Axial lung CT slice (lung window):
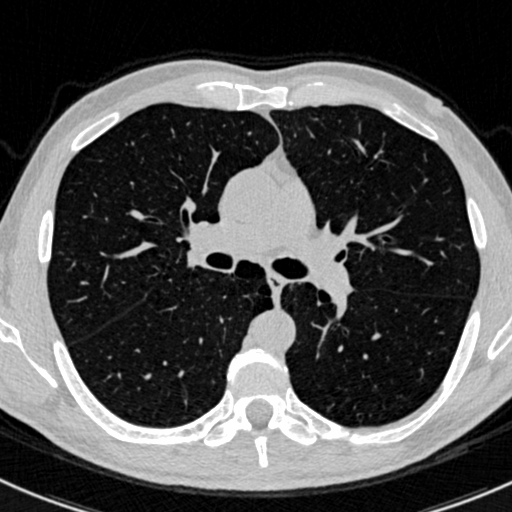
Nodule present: no